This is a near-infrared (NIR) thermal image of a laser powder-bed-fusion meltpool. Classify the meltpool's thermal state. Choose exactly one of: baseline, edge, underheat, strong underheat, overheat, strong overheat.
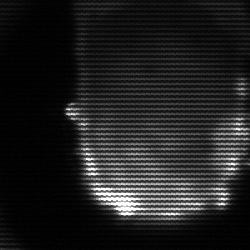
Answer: baseline